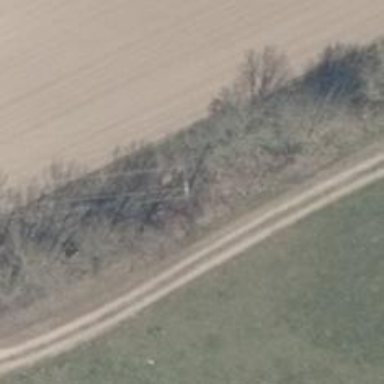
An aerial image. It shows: Minor power line.